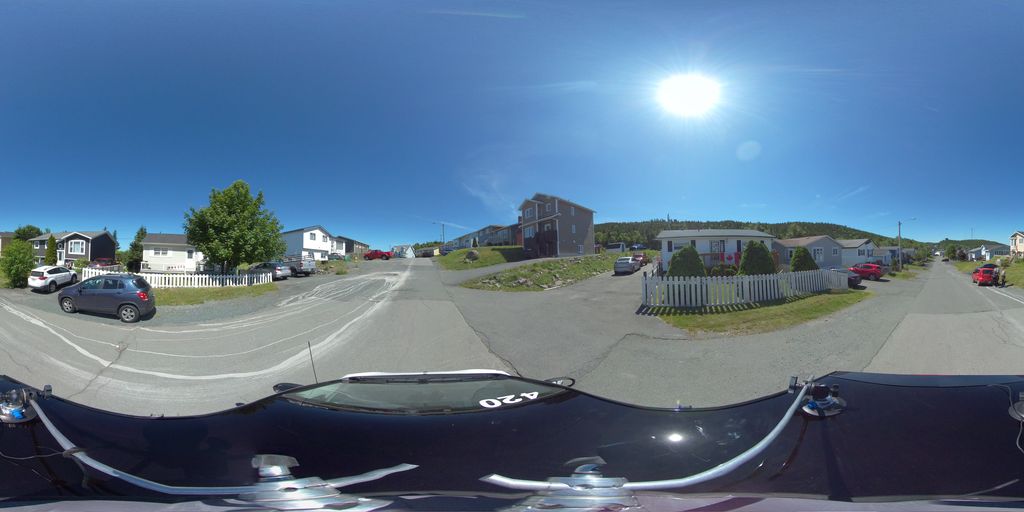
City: st_johns